Question: I am working on a Django app and I followed exactly <URL> to build a custom User.
Now when I try to create a new user from the admin panel, I get this error message

so not very useful. Also I have the same problem whether I use the "change" form or the "create" form.
However if I try to create a new user through the shell, like
'''
MyUser.objects.create_user(email="test@gmail.com", password=None)
'''
it works.
---
## Troubleshooting
Here is the model of the custom user:
'''
class MyUser(AbstractBaseUser):
"""
A base user on the platform. Users are uniquely identified by
email addresses.
"""
email = models.EmailField(
verbose_name = "Email address",
max_length = 100,
unique = True
)
is_active = models.BooleanField(default=True, blank=True)
is_admin = models.BooleanField(default=False, blank=True)
@property
def is_staff(self):
return self.is_admin
objects = MyUserManager()
USERNAME_FIELD = 'email'
REQUIRED_FIELDS = ()
def get_full_name(self):
return self.email
def get_short_name(self):
return self.email
def __unicode__(self):
return self.email
def has_perm(self, perm, obj=None):
'''Does the user have a specific permission?'''
return True
def has_module_perms(self, app_label):
'''Does the user have permissions to view the app 'app_label'?'''
return True
'''
- One explanation is that it has something to do with a field of 'MyUser' that has 'blank=False' but that is not displayed by my 'ModelForm'. I double checked, and it's fine.- Another explanation would be that the validation of the admin creation form has somehow inherited from the default 'User' model of 'django.contrib.auth' and it is trying to find a field from 'User' that does not exist in 'MyUser'. How can I check that?- Any idea?
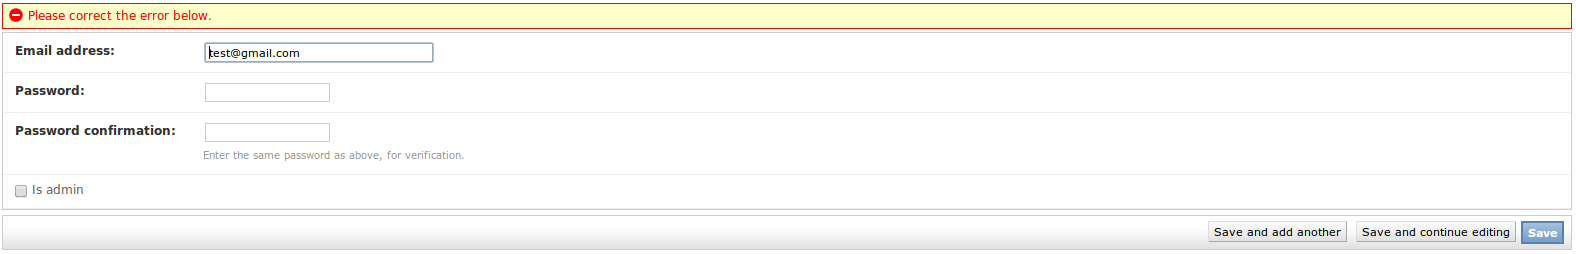
Answer: Ok guys, thanks for your answers but my problem actually came from my 'UserAdmin' override.
More specifically, 'UserAdmin' uses 'add_form' and 'form' to refer to the creation and change forms respectively. As I named my variables 'creation_form' and 'change_form', it did not override the 'django.contrib.auth.models.User' forms and that's why some fields did not validate because my 'ModelForm's were not displaying those 'User' fields.
Now I have renamed 'creation_form' to 'add_form' and 'change_form' to 'form' inside my custom 'UserAdmin' and it works like a charm :-)